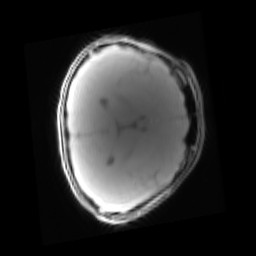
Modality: PDw
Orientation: axial
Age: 14
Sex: male
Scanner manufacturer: siemens
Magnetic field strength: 3 T
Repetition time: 0.25 s
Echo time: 0.00103 s